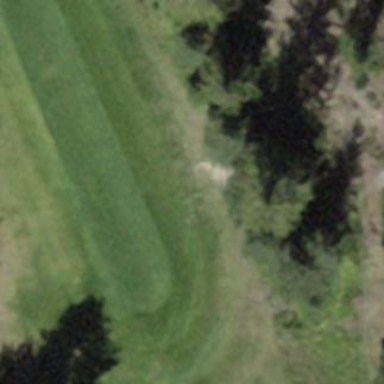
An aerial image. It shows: Grassy area designated as golf tee.